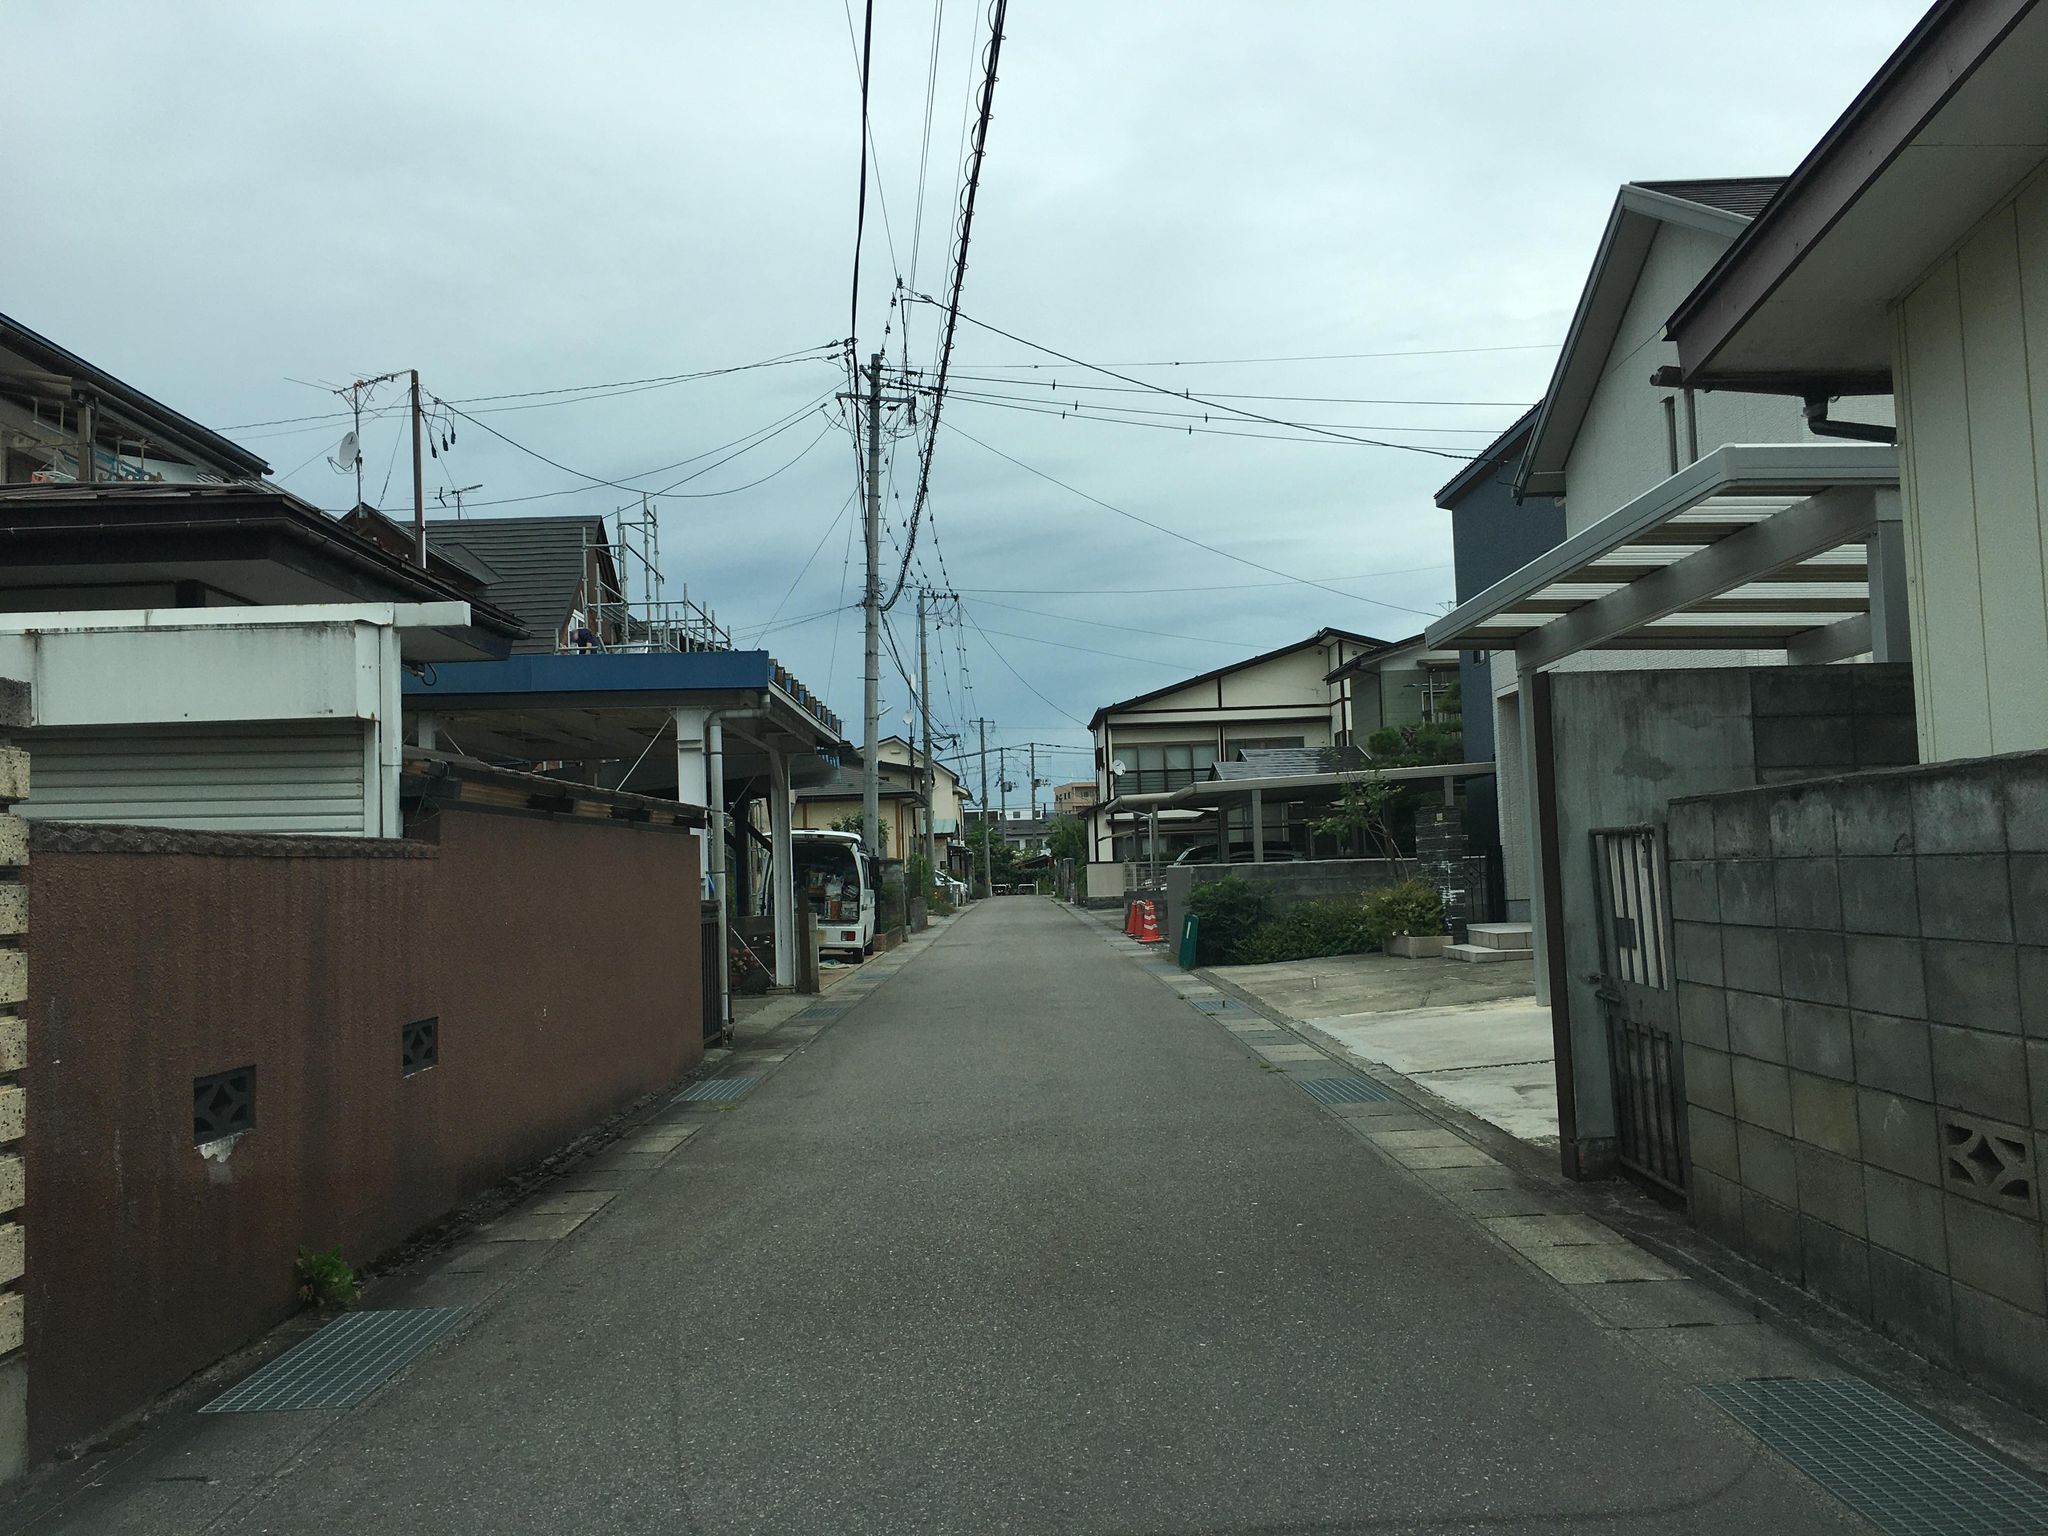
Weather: cloudy
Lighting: day
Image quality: good
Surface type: railway
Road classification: steps, unclassified
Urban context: urban centre
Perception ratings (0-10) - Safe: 1.61, Lively: 3.65, Beautiful: 4.89, Boring: 7.41, Depressing: 6.82, Wealthy: 2.49